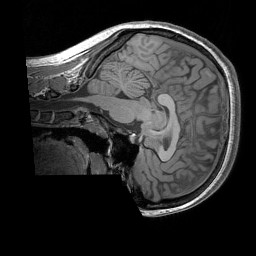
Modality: T1w
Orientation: sagittal
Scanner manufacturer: siemens
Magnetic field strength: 3 T
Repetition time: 1.83 s
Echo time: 0.00303 s